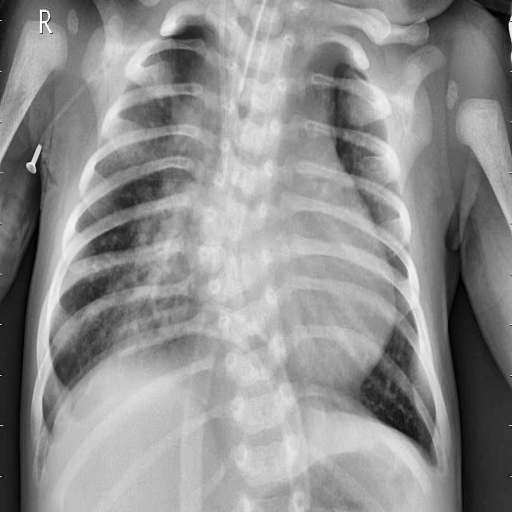
Finding: PNEUMONIA